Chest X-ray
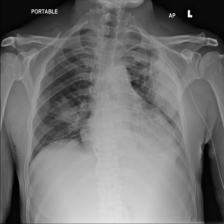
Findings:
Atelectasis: positive
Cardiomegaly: negative
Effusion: negative
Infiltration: negative
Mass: negative
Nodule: negative
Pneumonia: negative
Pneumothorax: negative
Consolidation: positive
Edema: negative
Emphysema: negative
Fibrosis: negative
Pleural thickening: negative
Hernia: negative